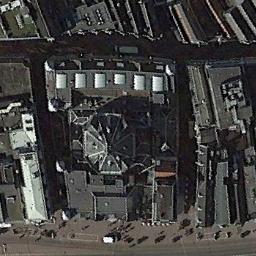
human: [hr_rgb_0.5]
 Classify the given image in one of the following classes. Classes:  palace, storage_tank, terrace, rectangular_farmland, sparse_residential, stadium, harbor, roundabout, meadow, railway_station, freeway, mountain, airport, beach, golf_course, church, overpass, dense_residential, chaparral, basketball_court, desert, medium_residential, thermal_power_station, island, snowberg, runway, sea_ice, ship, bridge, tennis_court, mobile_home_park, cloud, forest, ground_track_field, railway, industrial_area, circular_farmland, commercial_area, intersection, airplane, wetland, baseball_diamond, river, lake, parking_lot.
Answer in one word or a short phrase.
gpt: church